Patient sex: F
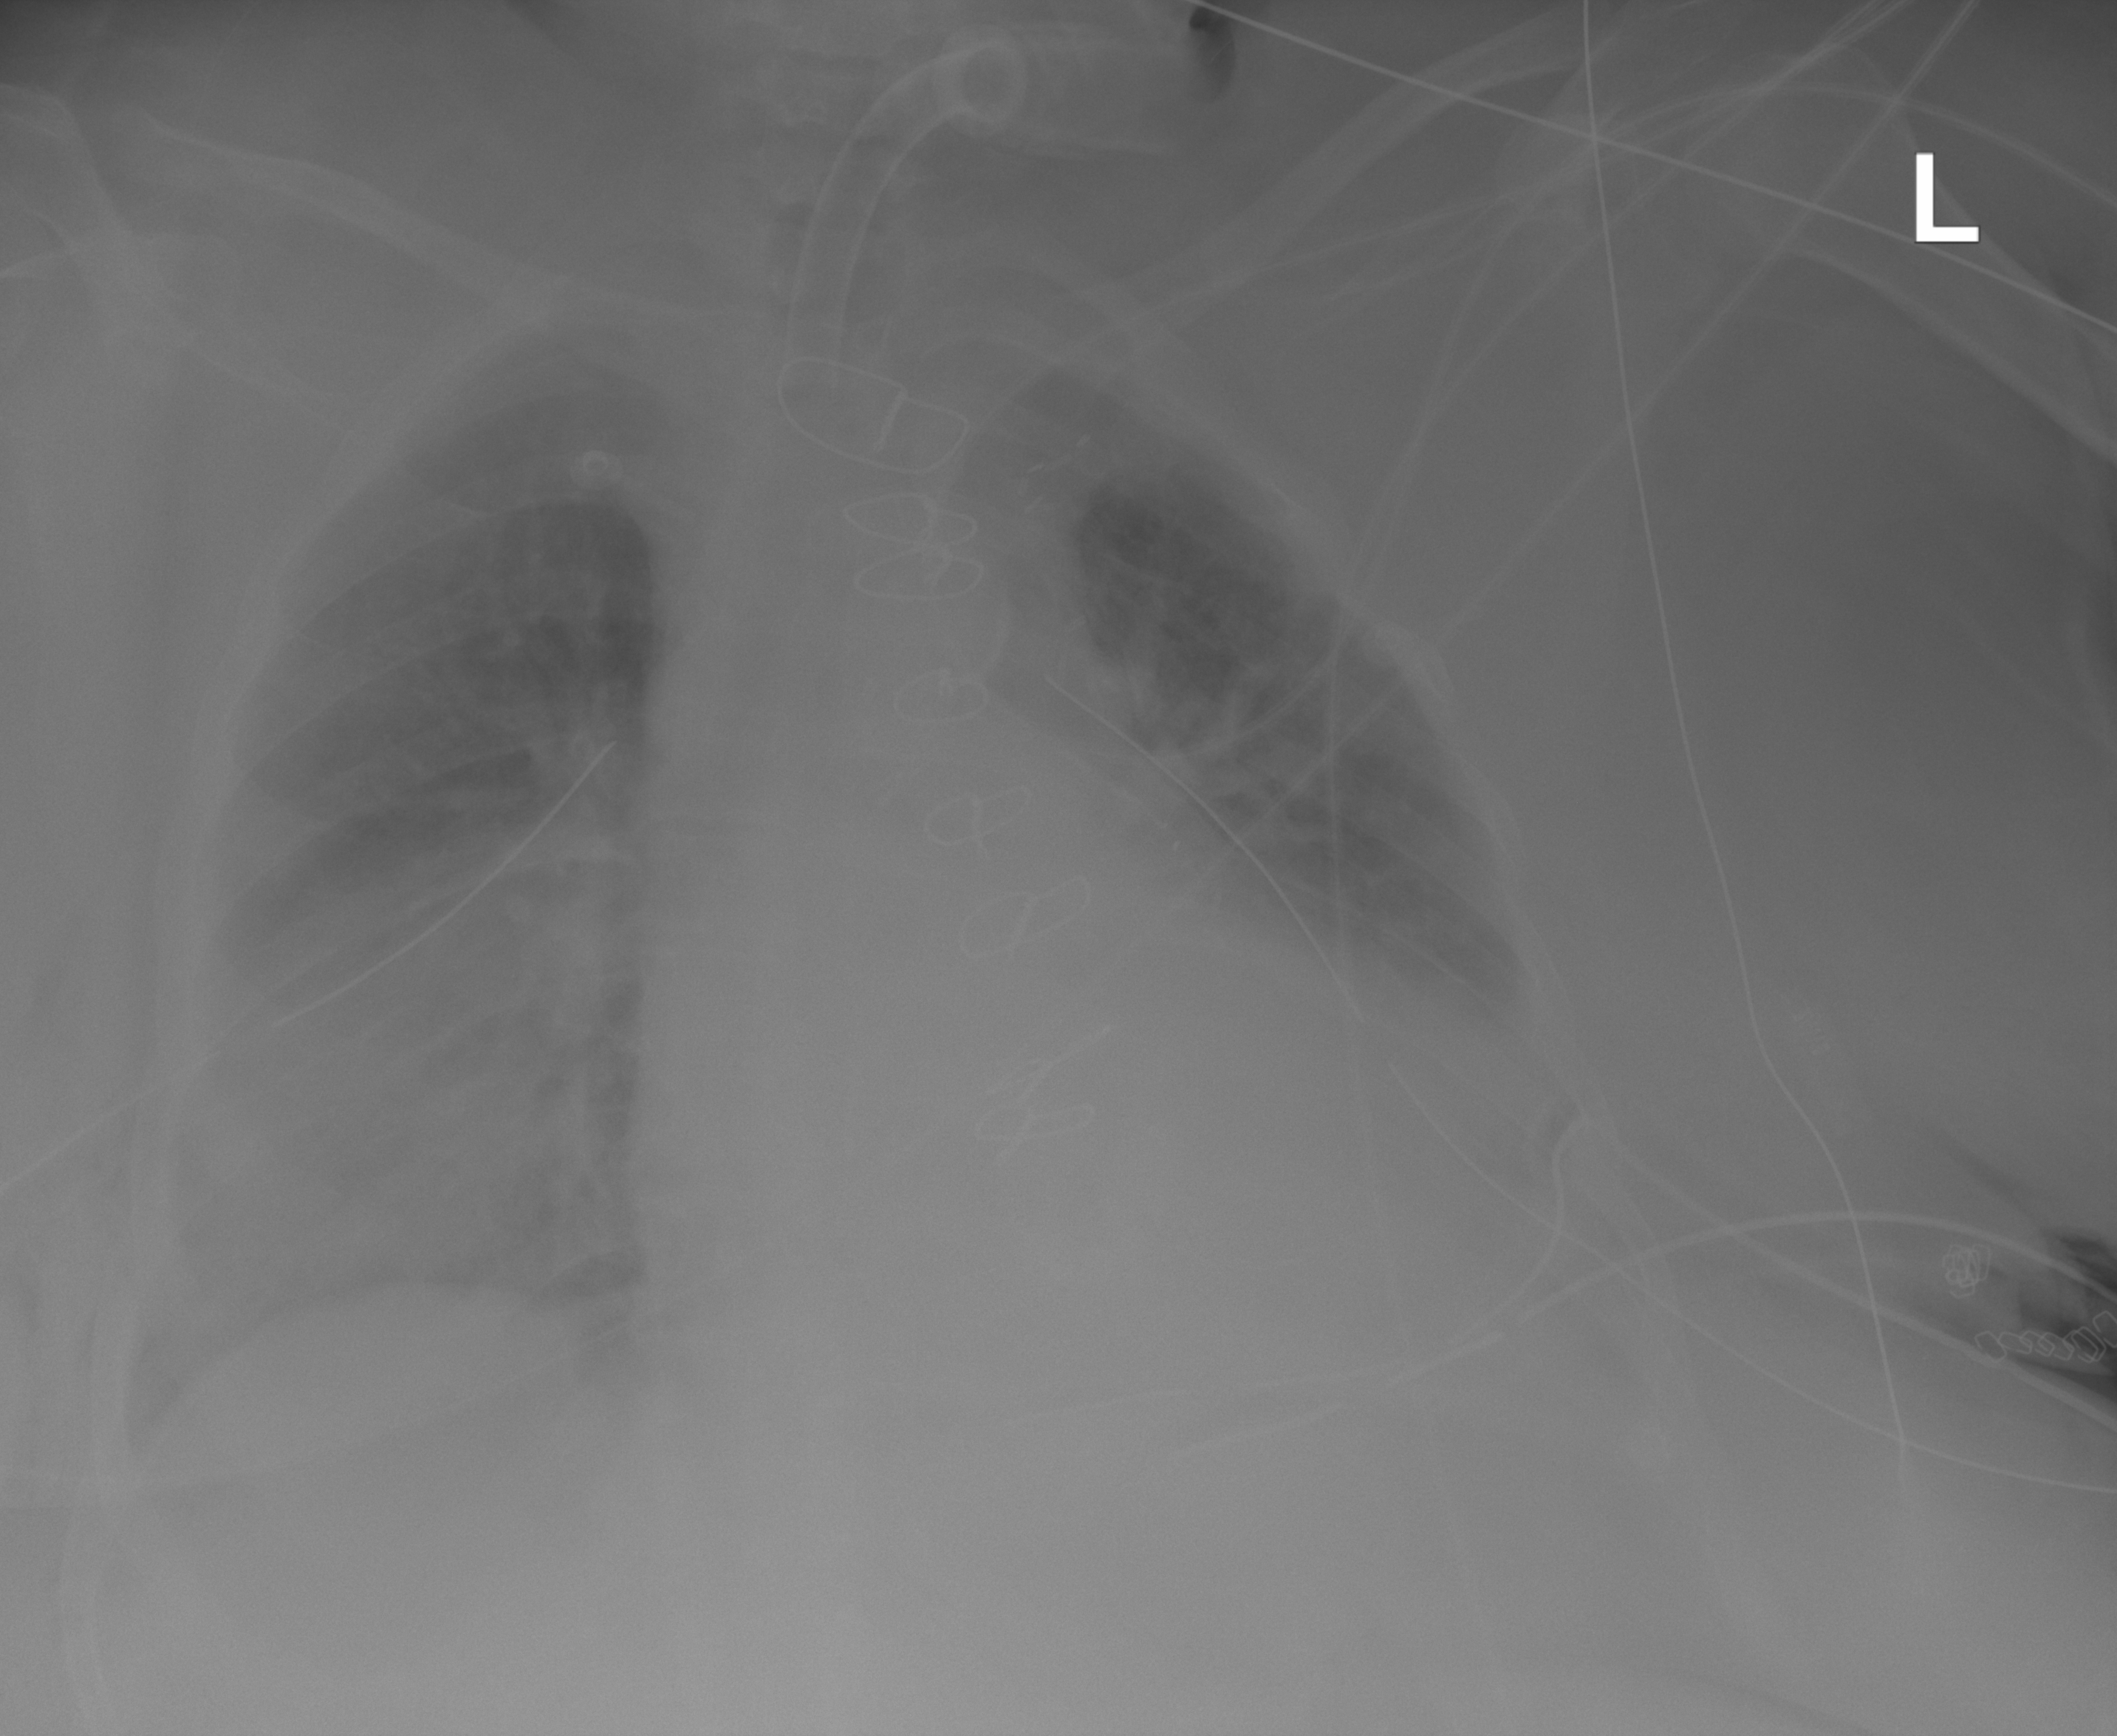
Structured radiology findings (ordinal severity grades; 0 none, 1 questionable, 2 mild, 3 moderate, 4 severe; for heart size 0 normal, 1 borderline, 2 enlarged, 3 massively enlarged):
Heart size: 2
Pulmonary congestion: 0
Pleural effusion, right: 0
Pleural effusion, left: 0
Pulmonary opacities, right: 0
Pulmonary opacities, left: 0
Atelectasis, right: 2
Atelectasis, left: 0